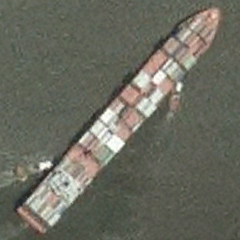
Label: Container_ship